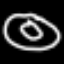
Label: donut